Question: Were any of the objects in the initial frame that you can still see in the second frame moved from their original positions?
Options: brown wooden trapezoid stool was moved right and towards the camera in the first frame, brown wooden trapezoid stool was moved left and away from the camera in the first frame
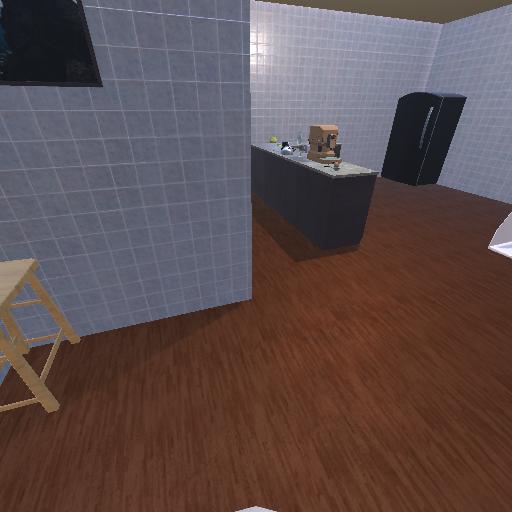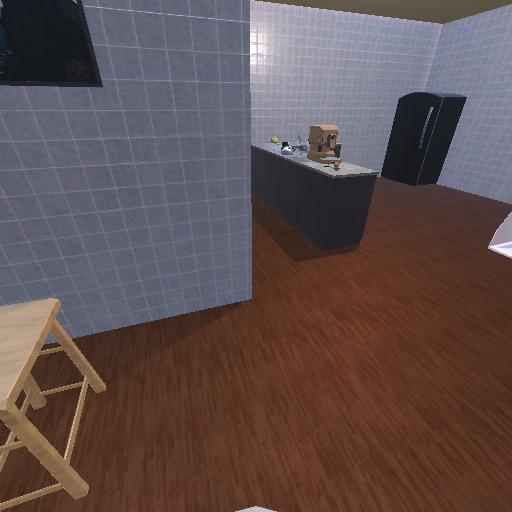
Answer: brown wooden trapezoid stool was moved right and towards the camera in the first frame